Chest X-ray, AP view. Patient: 57 years old, sex M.
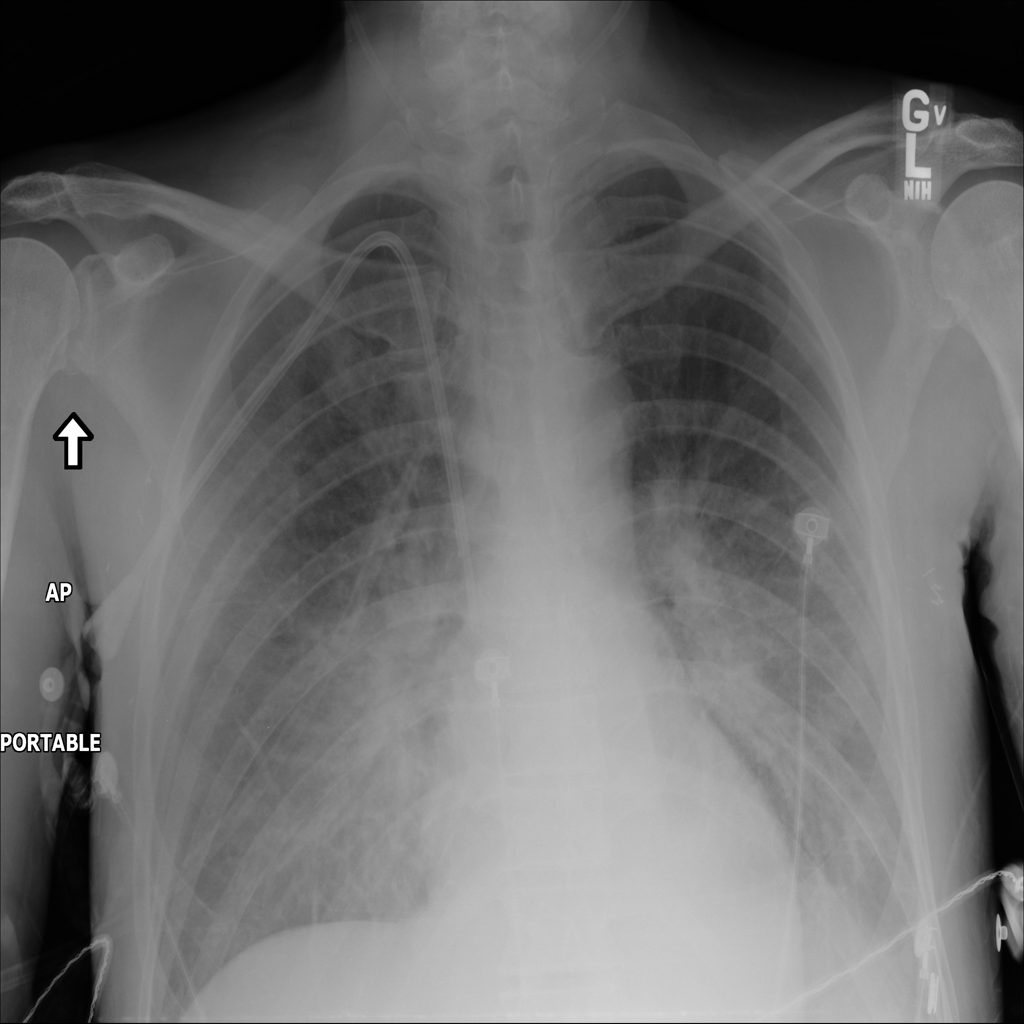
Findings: No Finding